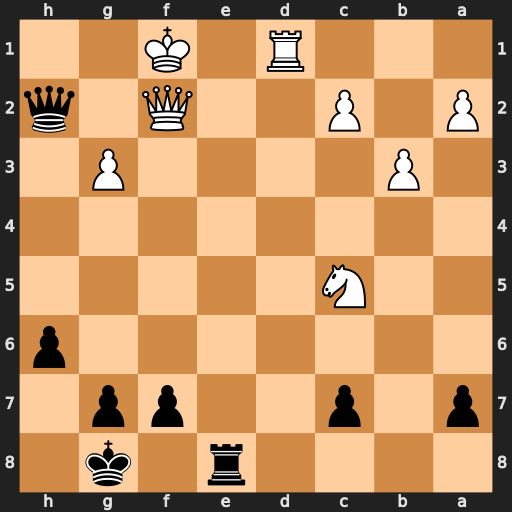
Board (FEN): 4r1k1/p1p2pp1/7p/2N5/8/1P4P1/P1P2Q1q/3R1K2
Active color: b
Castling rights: -
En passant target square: -
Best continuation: Qh1+ Qg1 Qf3+